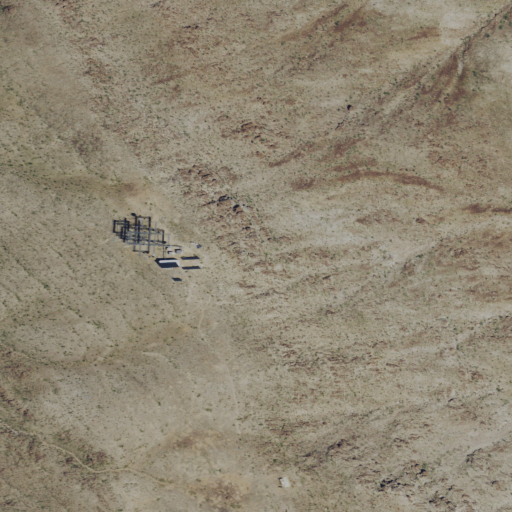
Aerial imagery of mountain in California named Hidalgo Mountain containing shrub and barren land